Field crop: tomato
Growth stage: 1
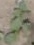
Species: solanum